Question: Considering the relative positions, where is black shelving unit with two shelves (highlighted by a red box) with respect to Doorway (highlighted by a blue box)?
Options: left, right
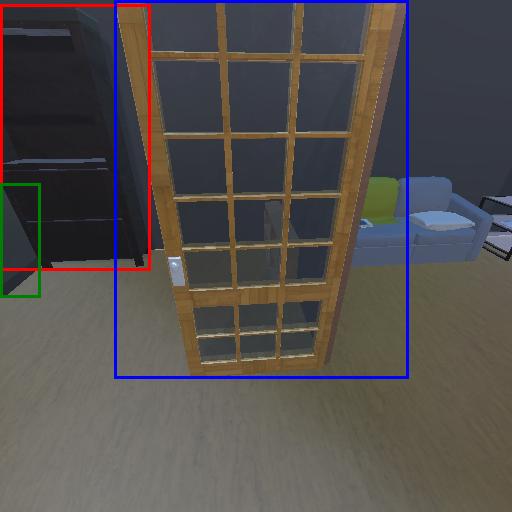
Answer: left